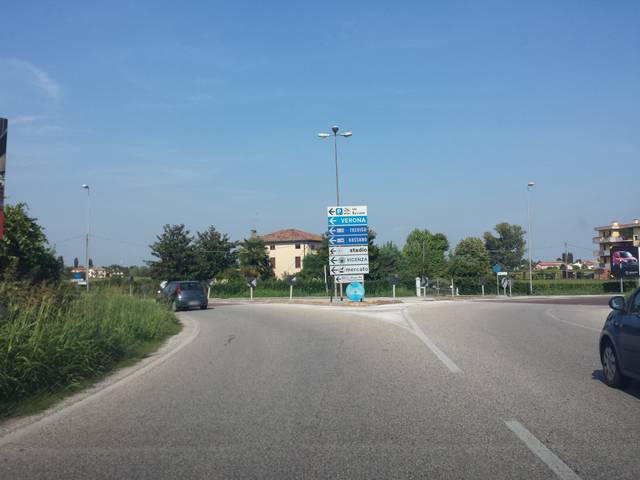
Region: Italy
Coordinates: 45.531, 11.592